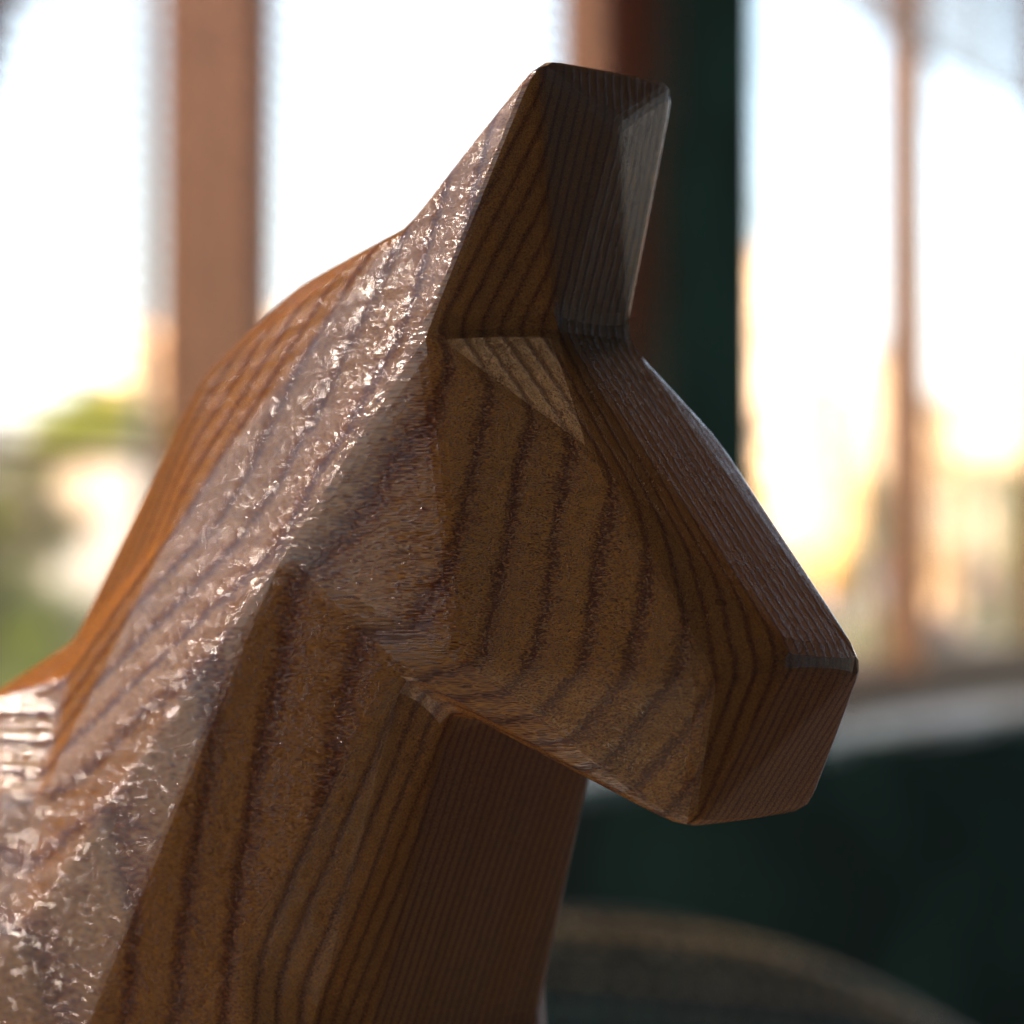
A high quality rendering of a dalahest_oak dalecarlian horse figurine made of varnished dark oak standing on a wooden table in an a sports hall with natural soft daylight from windows,close-up shot of the head right side, close-up, 100 mm, f 16, bokeh